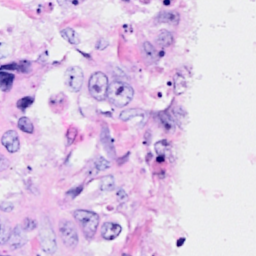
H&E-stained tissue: Breast